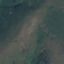
Land use / land cover class: HerbaceousVegetation